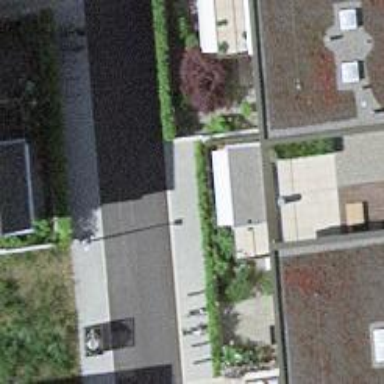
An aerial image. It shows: Residential garden.